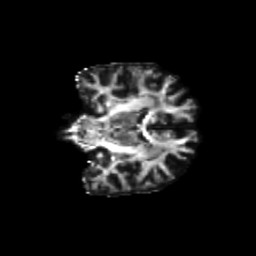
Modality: FA
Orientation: coronal
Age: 59
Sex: male
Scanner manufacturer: siemens
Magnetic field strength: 3 T
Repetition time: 8.6 s
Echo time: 0.095 s